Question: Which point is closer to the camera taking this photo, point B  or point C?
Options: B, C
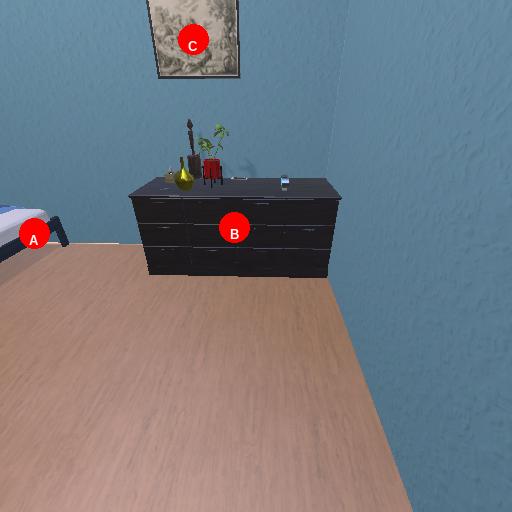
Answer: B